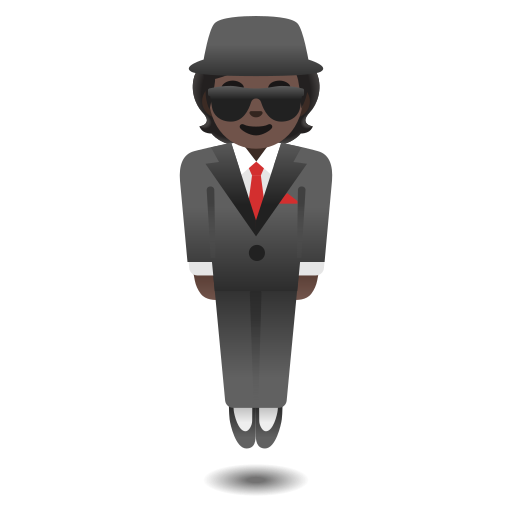
Emoji: 🕴🏿